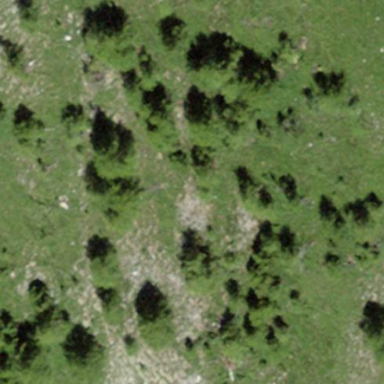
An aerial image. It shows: Forest area.